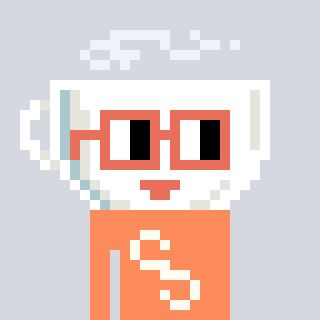
a pixel art character with square orange glasses, a mug-shaped head and a peachy-colored body on a cool background